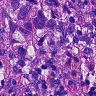
Metastatic tissue present: yes